Question: I am implementing graph using nvd3.js.
My code is like:
'''
nv.addGraph(function () {
charts = nv.models.lineChart();
var chart = charts.margin({
top: 100,
right: 20,
bottom: 50,
left: 45
}).showLegend(true).tooltipContent(function (key, y, e, graph) {
return '<h3>' + key + '</h3>' + '<p>' + e + '% at ' + y + '</p>'
});
chart.xAxis.tickFormat(function (d) {
return d3.time.format('%x')(new Date(d))
});
chart.yAxis
.tickFormat(d3.format(',d'));
chart.forceY([0,20]);
d3.select('#lineChart svg')
.datum(dateArr)
.transition(500).duration(500)
.call(chart);
nv.utils.windowResize(chart.update);
return chart;
});
'''
Where 'dateArr' is '[{"key":"182398","values":[{"x":"1375295400000","y":"2"},{"x":"1374517800000","y":"2"},{"x":"1374604200000","y":"12"},{"x":"1374431400000", "y":"1"},{"x":"1375122600000","y":"4"},{"x":"1375209000000","y":"19"}]},{"key":"185271","values":[{"x":"1375295400000","y":"0"},{ "x":"1374517800000","y":"1"},{"x":"1374604200000","y":"2"},{"x":"1374431400000","y":"0"},{"x":"1375122600000","y":"0"},{"x":"1375209000000","y":"0"}]}];'
As per the data, for '185271' there are two data one is 1 on 23-07-2013 and another is 2 on 24-07-2013. But if you see the attached image, there is a problem with date which is showing in x-axis. Even 24-07-2013 is not present in the x-axis. Even you can see there is a repeat of first date.
Please let me know where is the issue and what I have modify.
Thanks in advance.
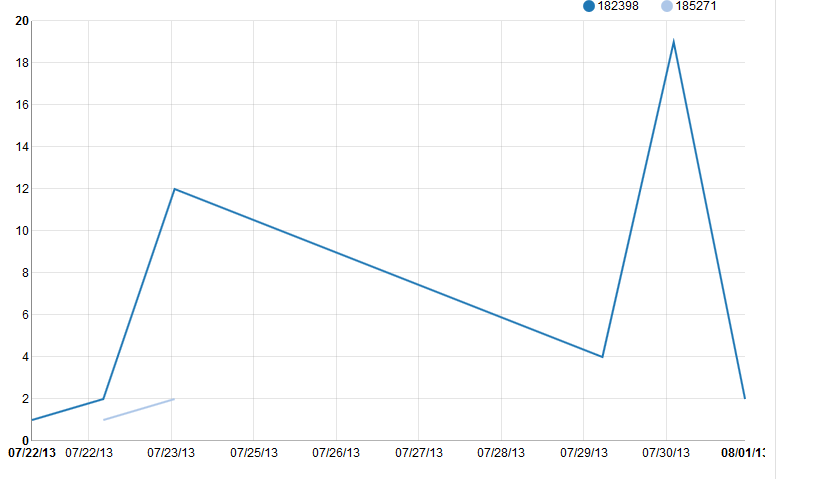
Answer: Your 'X' TimeStamp is a string it must be an Integer, hence the reason for the NaN been shown on the Tooltip, remove the double quotes.